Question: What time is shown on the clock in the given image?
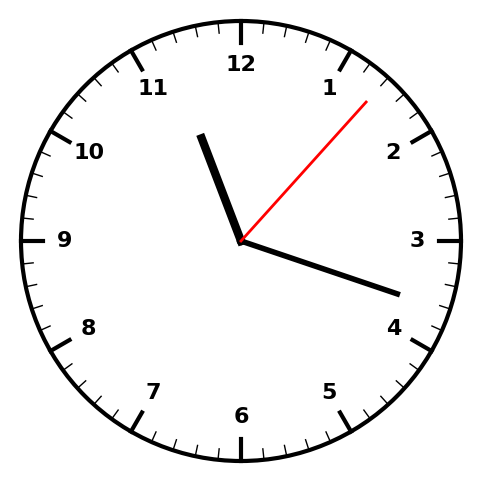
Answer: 11:18:07